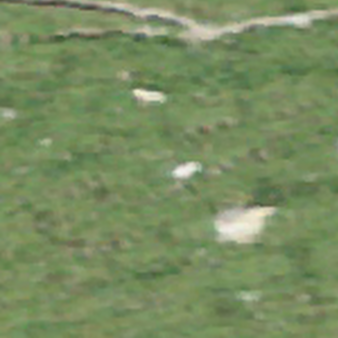
Label: other